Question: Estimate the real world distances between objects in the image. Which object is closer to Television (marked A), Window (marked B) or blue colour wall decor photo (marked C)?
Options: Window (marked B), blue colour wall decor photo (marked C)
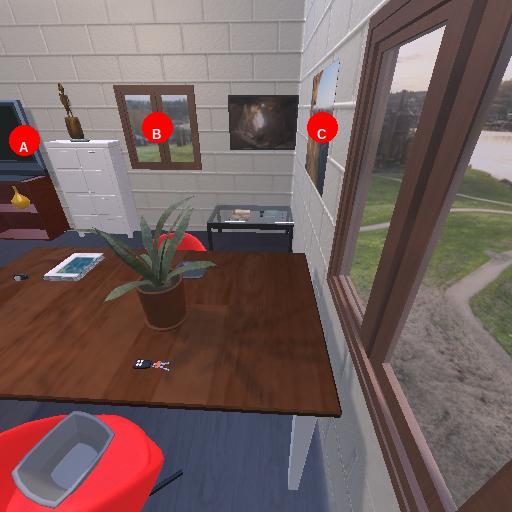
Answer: Window (marked B)